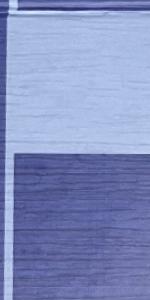
Label: Empty